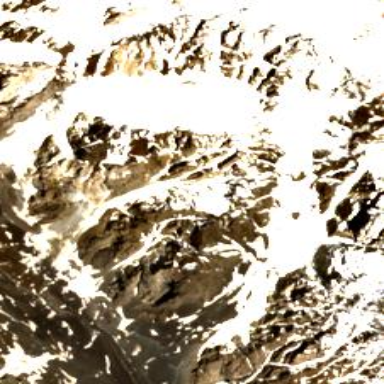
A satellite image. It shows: Stunning view of glacier.